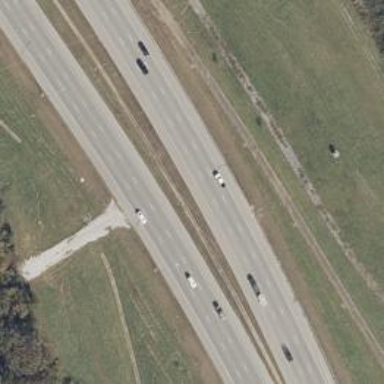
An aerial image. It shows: Separate asphalt cycleway along trunk highway.